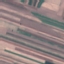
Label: AnnualCrop